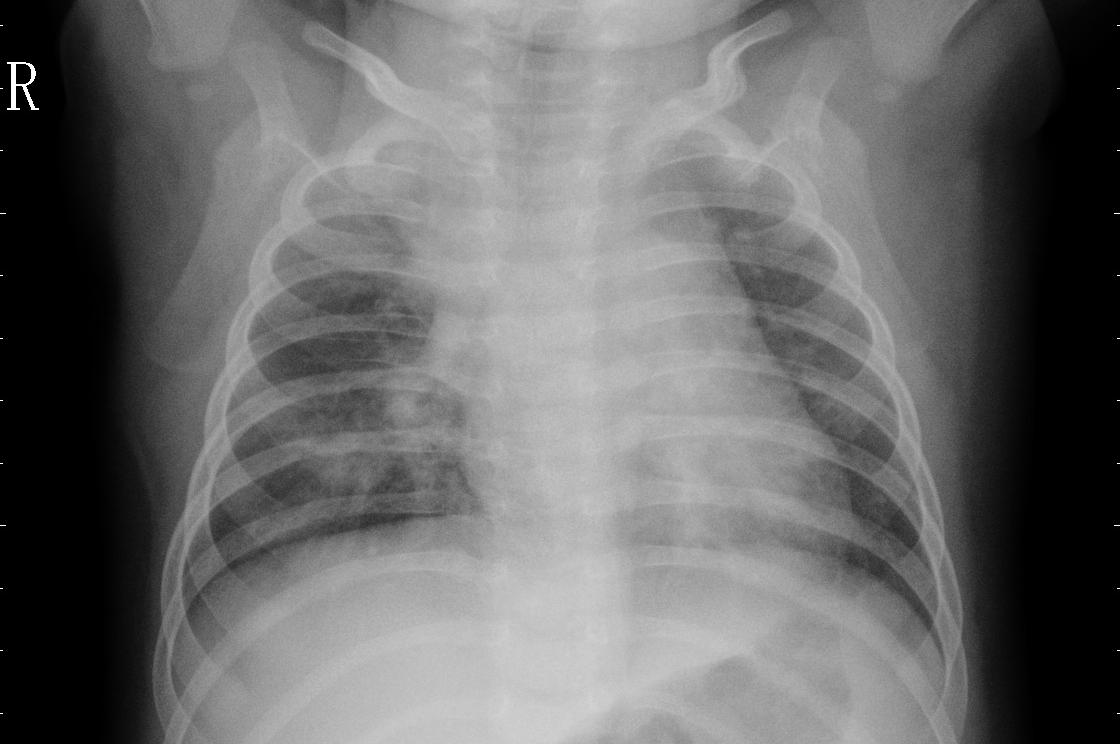
Diagnosis: PNEUMONIA